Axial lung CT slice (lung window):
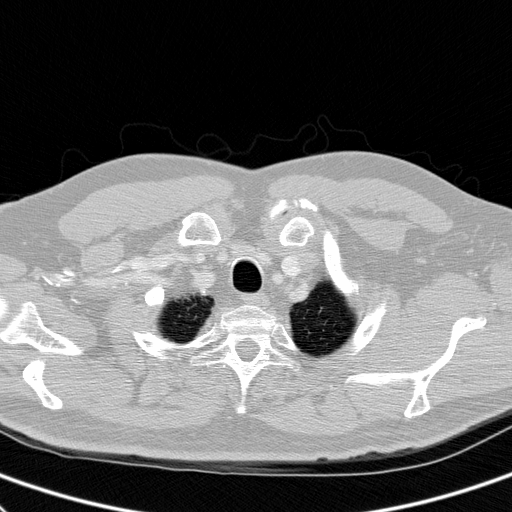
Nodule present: no